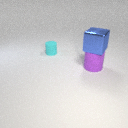
large purple rubber cylinder to the right of small cyan rubber cylinder